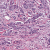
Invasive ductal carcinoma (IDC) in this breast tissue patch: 1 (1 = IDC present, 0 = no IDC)